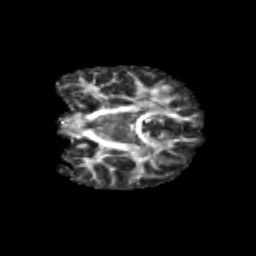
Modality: FA
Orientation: coronal
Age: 11
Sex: female
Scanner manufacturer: siemens
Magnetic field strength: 3 T
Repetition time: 3.8 s
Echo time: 0.07 s